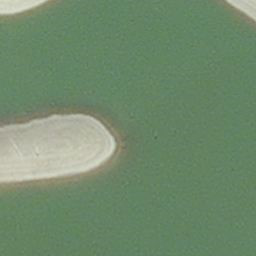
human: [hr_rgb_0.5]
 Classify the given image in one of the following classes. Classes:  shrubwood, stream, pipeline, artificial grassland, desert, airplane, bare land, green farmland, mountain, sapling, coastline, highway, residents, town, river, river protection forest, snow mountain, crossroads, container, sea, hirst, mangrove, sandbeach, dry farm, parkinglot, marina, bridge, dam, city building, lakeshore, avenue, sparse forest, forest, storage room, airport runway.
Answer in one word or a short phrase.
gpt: hirst